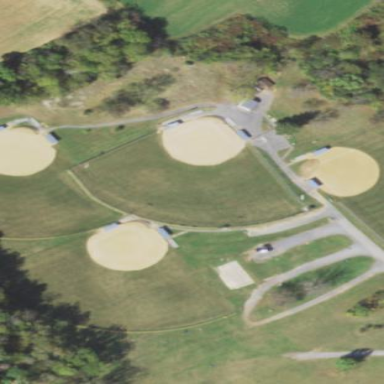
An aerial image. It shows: Softball pitch for leisure sports.